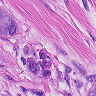
Metastatic tissue present: yes